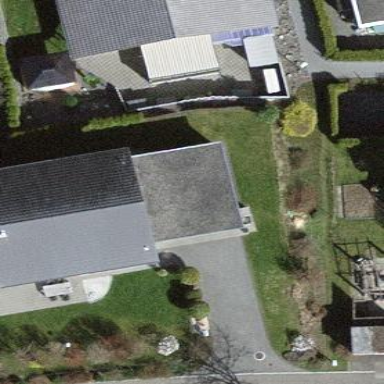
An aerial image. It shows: Group of garages.